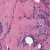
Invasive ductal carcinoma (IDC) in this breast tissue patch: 1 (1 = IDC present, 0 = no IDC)